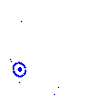
Particle: proton